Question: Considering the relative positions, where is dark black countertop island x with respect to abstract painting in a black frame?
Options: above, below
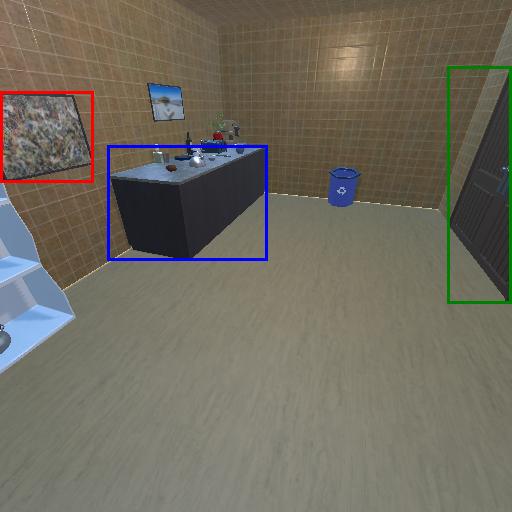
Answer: above